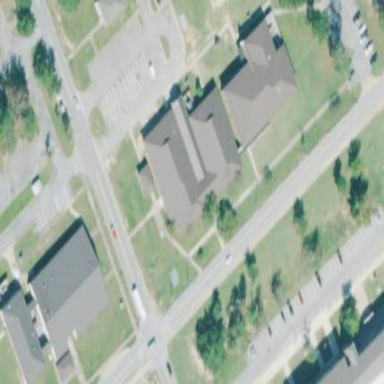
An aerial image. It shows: Clinic building offering healthcare services.